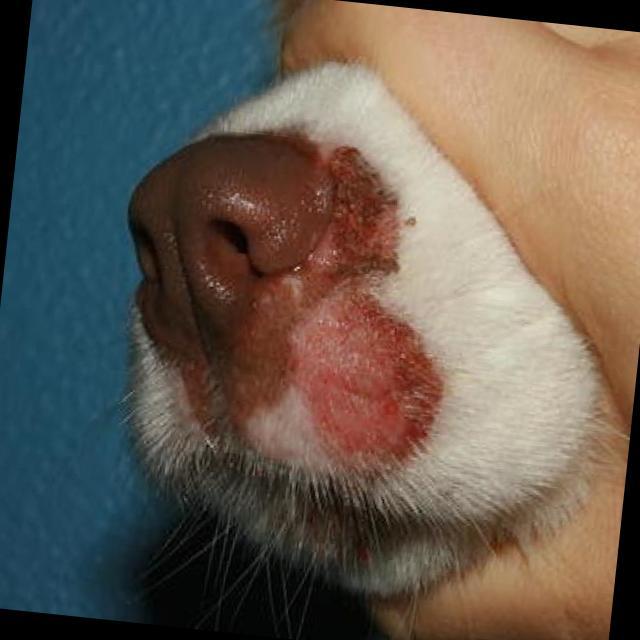
Canine ringworm (Dermatophytosis) — fungal infection caused by Microsporum or Trichophyton. Presents with circular alopecia, scaling, crusting, and broken hairs.